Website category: jobs
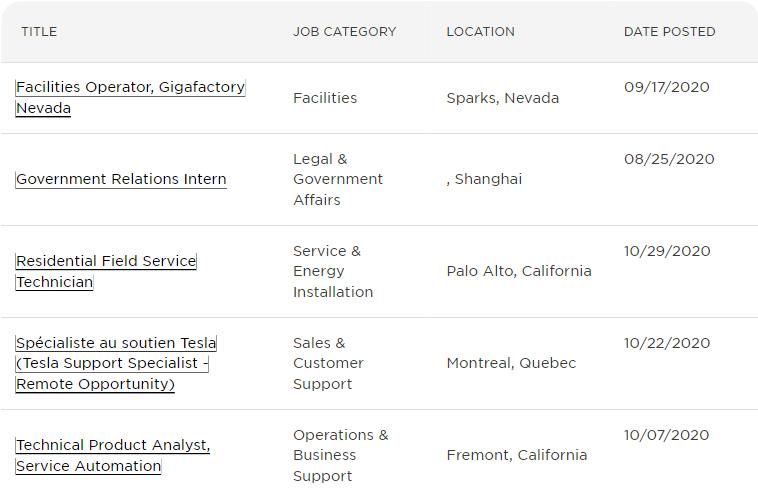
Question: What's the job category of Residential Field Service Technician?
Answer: Service & Energy Installation

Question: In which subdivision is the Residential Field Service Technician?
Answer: Service & Energy Installation

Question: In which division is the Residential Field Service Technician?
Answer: Service & Energy Installation

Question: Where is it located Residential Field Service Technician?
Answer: Service & Energy Installation

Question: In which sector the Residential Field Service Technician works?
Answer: Service & Energy Installation

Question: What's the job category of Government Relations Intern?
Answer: Legal & Government Affairs

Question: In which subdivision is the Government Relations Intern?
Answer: Legal & Government Affairs

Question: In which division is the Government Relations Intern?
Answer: Legal & Government Affairs

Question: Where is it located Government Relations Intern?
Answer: Legal & Government Affairs

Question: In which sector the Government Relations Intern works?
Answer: Legal & Government Affairs

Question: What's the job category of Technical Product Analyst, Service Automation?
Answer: Operations & Business Support

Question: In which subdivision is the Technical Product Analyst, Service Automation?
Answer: Operations & Business Support

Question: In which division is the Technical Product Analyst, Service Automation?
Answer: Operations & Business Support

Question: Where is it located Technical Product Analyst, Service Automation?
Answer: Operations & Business Support

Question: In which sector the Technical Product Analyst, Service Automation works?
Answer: Operations & Business Support

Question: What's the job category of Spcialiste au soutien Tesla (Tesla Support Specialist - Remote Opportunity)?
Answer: Sales & Customer Support

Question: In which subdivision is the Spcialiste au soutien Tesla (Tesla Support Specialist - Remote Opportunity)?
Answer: Sales & Customer Support

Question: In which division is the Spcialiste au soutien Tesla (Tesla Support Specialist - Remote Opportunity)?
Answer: Sales & Customer Support

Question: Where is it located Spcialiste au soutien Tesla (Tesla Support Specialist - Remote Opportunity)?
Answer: Sales & Customer Support

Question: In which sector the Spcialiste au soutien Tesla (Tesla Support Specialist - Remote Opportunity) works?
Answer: Sales & Customer Support

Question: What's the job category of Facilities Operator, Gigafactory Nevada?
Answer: Facilities

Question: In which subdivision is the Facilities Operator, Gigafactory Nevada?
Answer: Facilities

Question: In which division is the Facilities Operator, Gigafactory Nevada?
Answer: Facilities

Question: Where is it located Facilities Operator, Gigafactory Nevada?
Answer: Facilities

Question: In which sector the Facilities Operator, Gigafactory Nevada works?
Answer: Facilities

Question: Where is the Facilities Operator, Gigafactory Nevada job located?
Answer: Sparks, Nevada

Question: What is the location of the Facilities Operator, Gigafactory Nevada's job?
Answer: Sparks, Nevada

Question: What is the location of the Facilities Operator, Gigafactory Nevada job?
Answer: Sparks, Nevada

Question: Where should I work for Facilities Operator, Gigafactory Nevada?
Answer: Sparks, Nevada

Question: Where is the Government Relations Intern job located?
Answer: , Shanghai

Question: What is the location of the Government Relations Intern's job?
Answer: , Shanghai

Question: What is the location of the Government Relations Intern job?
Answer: , Shanghai

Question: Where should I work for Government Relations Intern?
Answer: , Shanghai

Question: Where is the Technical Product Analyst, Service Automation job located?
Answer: Fremont, California

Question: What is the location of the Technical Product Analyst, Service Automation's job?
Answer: Fremont, California

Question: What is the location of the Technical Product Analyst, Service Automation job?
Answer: Fremont, California

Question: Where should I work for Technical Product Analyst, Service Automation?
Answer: Fremont, California

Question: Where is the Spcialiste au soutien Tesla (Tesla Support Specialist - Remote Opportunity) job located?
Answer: Montreal, Quebec

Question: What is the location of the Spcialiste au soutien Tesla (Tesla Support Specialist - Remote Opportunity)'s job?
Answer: Montreal, Quebec

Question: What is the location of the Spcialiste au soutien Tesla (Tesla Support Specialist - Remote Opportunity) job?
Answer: Montreal, Quebec

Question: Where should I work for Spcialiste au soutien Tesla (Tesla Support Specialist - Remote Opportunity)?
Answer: Montreal, Quebec

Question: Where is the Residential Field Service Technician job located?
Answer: Palo Alto, California

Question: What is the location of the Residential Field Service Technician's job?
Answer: Palo Alto, California

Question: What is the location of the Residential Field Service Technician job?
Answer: Palo Alto, California

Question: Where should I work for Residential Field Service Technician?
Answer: Palo Alto, California

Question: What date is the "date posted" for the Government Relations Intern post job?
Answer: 08/25/2020

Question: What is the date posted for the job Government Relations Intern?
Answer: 08/25/2020

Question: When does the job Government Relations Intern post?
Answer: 08/25/2020

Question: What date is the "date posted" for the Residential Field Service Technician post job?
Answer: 10/29/2020

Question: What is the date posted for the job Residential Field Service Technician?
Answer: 10/29/2020

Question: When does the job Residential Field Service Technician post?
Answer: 10/29/2020

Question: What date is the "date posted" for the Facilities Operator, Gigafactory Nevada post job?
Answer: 09/17/2020

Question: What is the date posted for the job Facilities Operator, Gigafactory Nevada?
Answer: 09/17/2020

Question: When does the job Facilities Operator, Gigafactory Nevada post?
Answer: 09/17/2020

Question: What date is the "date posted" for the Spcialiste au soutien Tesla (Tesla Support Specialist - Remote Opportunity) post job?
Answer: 10/22/2020

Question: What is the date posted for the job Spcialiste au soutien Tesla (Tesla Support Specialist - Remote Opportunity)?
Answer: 10/22/2020

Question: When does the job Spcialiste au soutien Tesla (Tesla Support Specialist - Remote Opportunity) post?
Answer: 10/22/2020

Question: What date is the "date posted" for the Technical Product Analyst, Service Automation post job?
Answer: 10/07/2020

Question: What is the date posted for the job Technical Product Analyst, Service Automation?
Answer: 10/07/2020

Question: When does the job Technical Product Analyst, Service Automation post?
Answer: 10/07/2020

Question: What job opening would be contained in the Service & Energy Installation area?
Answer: Residential Field Service Technician

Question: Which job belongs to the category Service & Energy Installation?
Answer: Residential Field Service Technician

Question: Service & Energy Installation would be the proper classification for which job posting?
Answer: Residential Field Service Technician

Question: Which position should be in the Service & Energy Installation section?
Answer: Residential Field Service Technician